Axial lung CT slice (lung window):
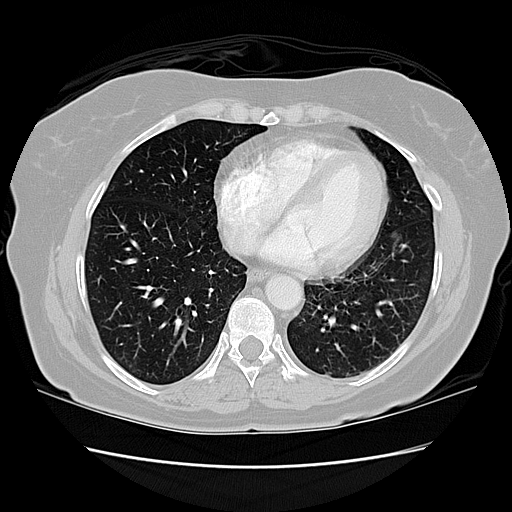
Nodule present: no